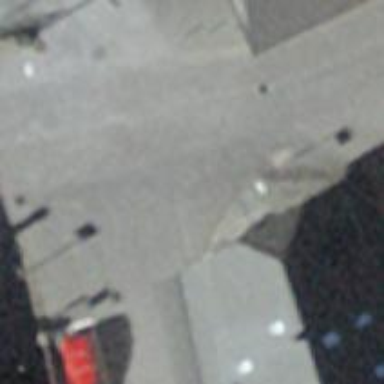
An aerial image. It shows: Bus stop with platform for public transport.